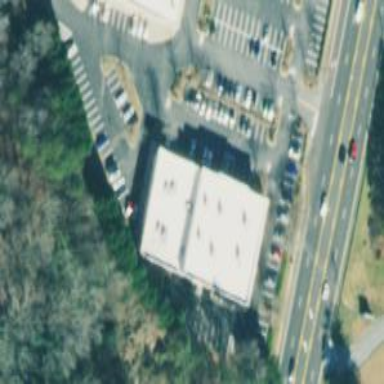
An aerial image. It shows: Retail building.